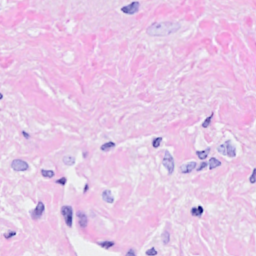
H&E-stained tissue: Breast